Question: I'm designing a Login page and I'm using a table with 3 section.
First section: 1 cell containing header image
Second section: 2 cells for username and password
Third section: 1 cell for login button.

I would like to disable the separator for only for the 1st and 3rd section cells and leaving it active for the 2nd section. At the moment I can only enable/disable the separator for all the cells.
Any solution?
Thanks a lot
Claus
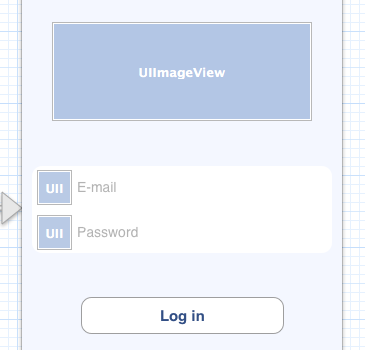
Answer: This might be a dirty way to do this, but you could disable the separators (as I don't think you can control them on a cell-level, but I could be wrong here), and draw the line manually?
You could, like, use a stretchable UIImage and put a gray pixel png into it, then stretch it to fill the cell width. This would allow you to even pick the color of the separator :-)
Or just insert an UIView and set its backgroundcolor. Whatever you like.
Edit: On a side note, I'm not sure why you're using an UITableView anyway. You're not taking advantage of any feature of UITableView here (like scrolling, lazy loading, anything at all).